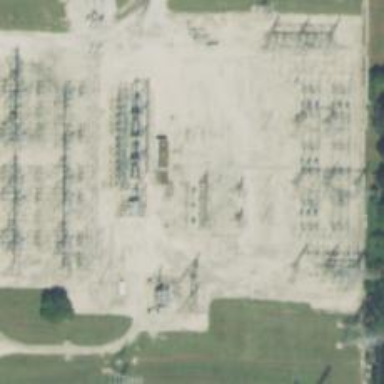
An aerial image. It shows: Switch used for power control.